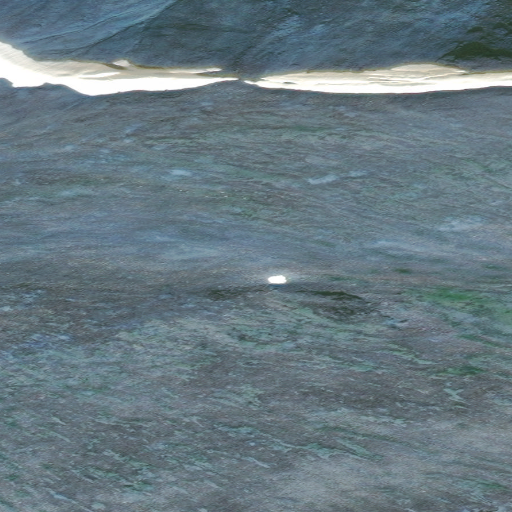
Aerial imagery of mountains in Alaska named Bendeleben Mountains containing only unknown